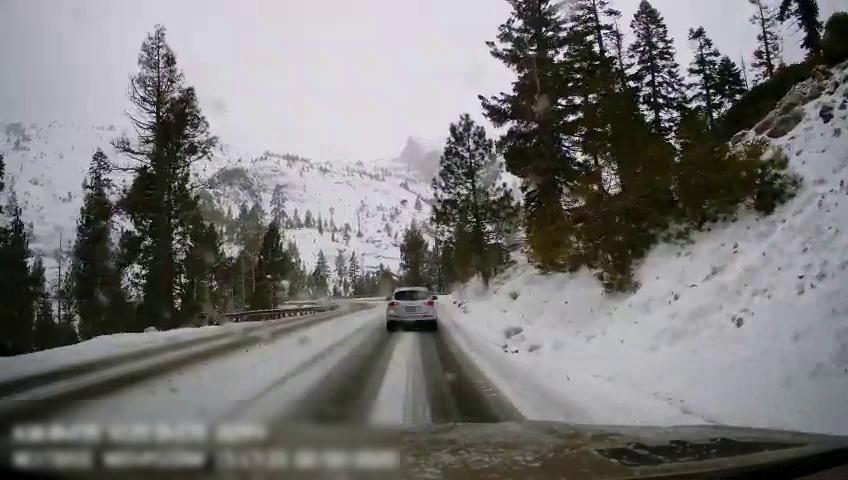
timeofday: Day
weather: Snowy
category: Drivable Space
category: Vehicles | Car